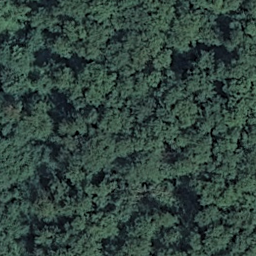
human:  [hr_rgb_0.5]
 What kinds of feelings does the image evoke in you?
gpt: forest